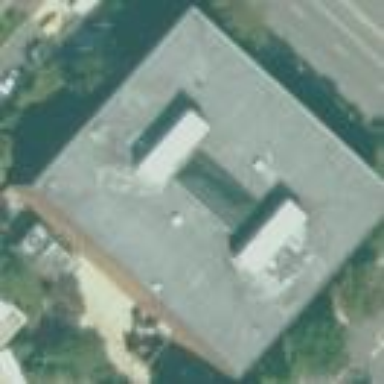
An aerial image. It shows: Commercial building.